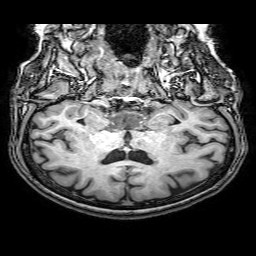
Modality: T1w
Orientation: sagittal
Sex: female
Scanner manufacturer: philips
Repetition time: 0.008216 s
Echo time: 0.00376 s